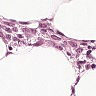
Metastatic tissue present: yes